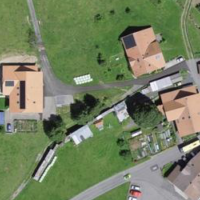
EUNIS habitat code: 24
Species observed at this site:
Geranium sanguineum